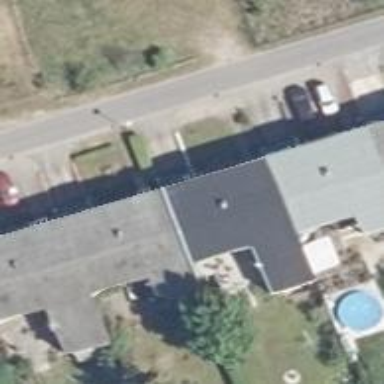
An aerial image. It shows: Gabled building with gray roof.